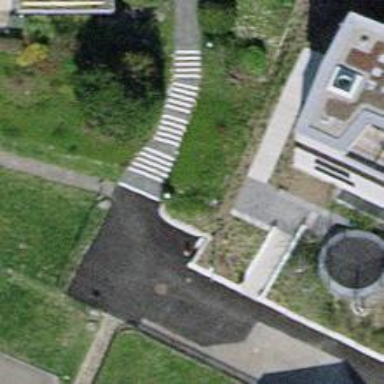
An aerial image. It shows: Road with steps.